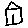
Label: house